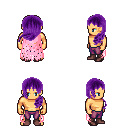
a pixel art fantasy rpg character, male body template, human, tanned skin, pink tattered cape, magenta pants, purple left-swept hairstyle, maroon shoes, four views (front, back, left, right), 2x2 character sprite sheet, small pixel art, hard edges, no anti-aliasing